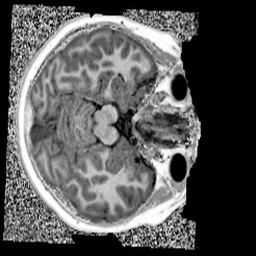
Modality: UNIT1
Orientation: axial
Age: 12
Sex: male
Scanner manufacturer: siemens
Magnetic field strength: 3 T
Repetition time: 4 s
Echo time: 0.00299 s